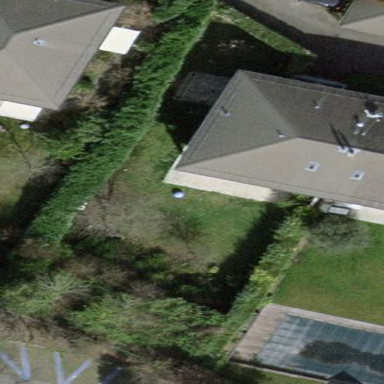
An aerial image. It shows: Garden surrounded by fence.